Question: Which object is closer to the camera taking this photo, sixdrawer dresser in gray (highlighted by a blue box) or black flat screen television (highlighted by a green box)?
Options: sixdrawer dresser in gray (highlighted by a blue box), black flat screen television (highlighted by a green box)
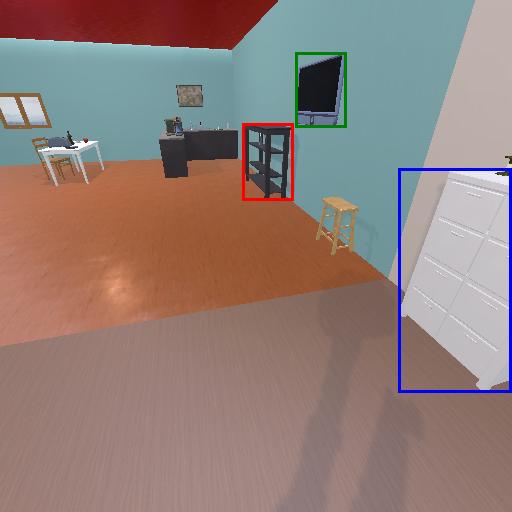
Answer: sixdrawer dresser in gray (highlighted by a blue box)